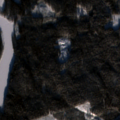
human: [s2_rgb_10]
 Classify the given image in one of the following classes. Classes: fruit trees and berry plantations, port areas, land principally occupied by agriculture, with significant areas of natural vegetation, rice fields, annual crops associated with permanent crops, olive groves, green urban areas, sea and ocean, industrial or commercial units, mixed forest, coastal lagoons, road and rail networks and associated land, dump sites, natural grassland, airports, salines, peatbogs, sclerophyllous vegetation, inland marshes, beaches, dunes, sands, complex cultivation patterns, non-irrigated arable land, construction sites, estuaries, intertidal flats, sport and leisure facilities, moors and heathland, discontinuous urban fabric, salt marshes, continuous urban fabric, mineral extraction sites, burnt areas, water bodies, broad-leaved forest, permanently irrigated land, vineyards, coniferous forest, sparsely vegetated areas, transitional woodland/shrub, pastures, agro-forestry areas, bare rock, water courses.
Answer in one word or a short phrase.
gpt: coniferous forest, transitional woodland/shrub